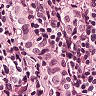
Metastatic tissue present: yes